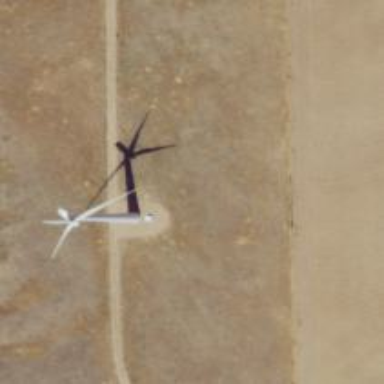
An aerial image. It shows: Wind generator in the form of horizontal axis wind turbine.